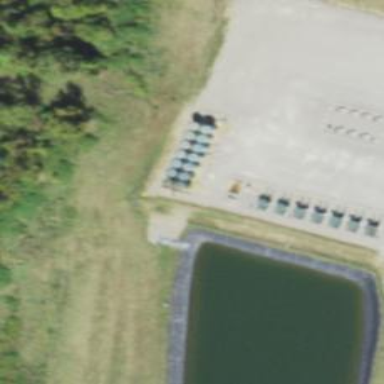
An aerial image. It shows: Storage tank with man-made structure.